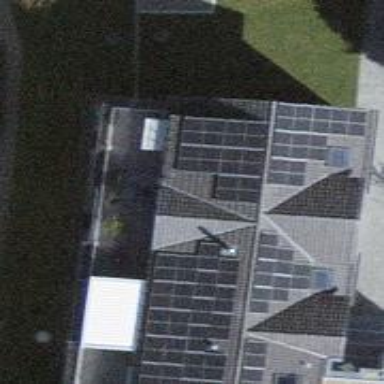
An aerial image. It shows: Solar power generator utilizing photovoltaic technology with solar photovoltaic panels.